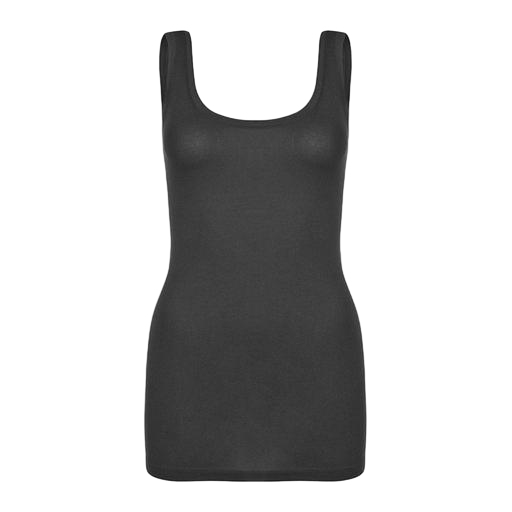
longline singlet, slim scoop tank, longline vest, white background